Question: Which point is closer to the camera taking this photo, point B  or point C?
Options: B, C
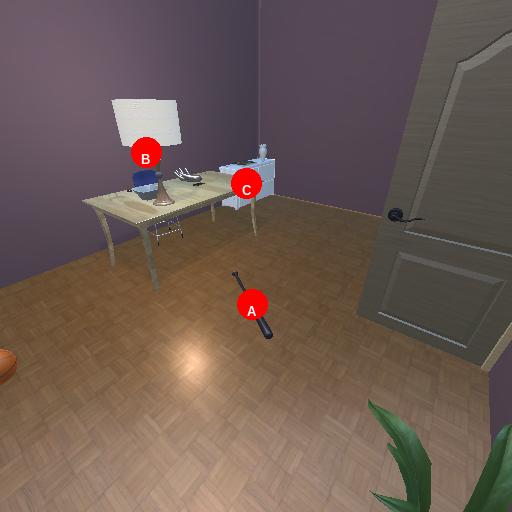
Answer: B